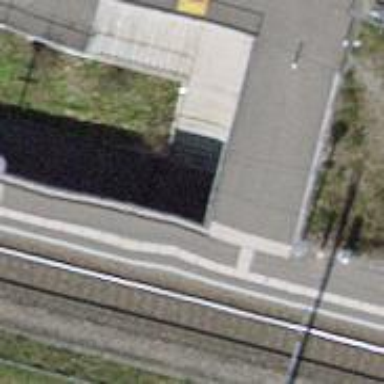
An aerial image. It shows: Tunnel for cyclists to travel through.